Field crop: maize
Growth stage: 2
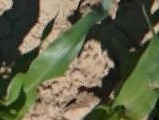
Species: maize